Question: I'm just starting with Laravel, so bear with me on this one.
I'm trying to make some kind of CMS with an 'left content pane' and the 'middle content pane' and the 'right content pane', stuff you all probably know...
Here's an image to describe my goal:

My question is: How can i achief this in an nice, good looking way? What do I've got to do in my routes files and how does my controllers looks like?
I've followed the basic tutorials from <URL>, so i know the basics but that's all...
I really hope that somebody can help me ( or point in the right direction ). Because i want to do it the right way at the start, not after 6 months...
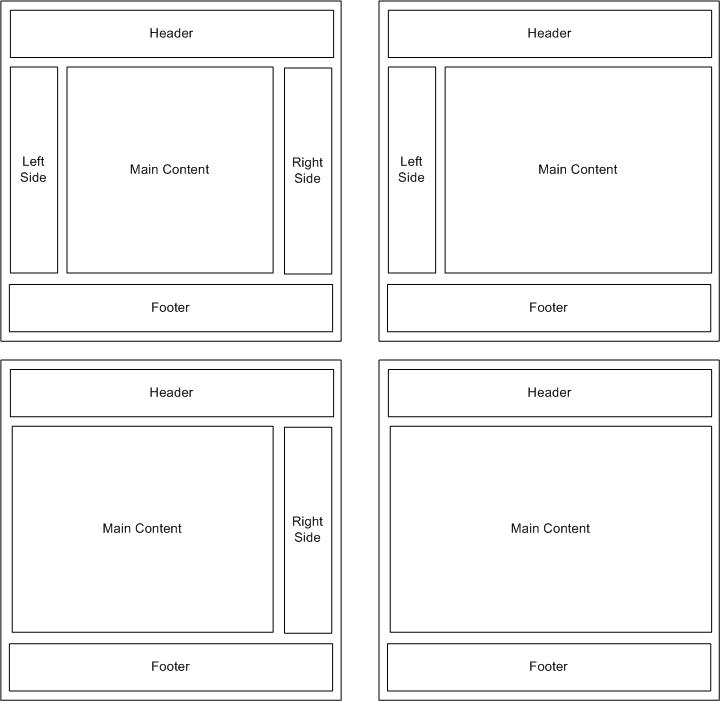
Answer: First of all you have to find a template or create one on your own. I'm going to assume that you will use Bootstrap, so check out <URL> if you Google it. So you finally found your template! What do you do next? I'll tell you my approach.
Open the template you downloaded and strip off all the contents without touching the positions. For example, in a template the main menu will probably be placed in a div like:
'''
<div class="left-side">
<ul class="menu">
<li>...</li>
<li>...</li>
</ul>
</div>
'''
Strip off the '<ul>' and leave just the '<div>'. There you will place your menu (You'll see later how).
After doing that in all the positions you're gonna have something like this:
'''
<div>
<div class="left-side"></div>
<div class="main-content"></div>
</div>
'''
Off course it's gonna be much more than that but you get the idea. This is your . Create a folder in your views e.g. 'layouts' and save it there as 'master.blade.php'.
Now open it again and change it to:
'''
<div>
<div class="left-side">@include('partials.menu')</div>
<div class="main-content">@yield('content')</div>
</div>
'''
- Create a new file in your app directory (same level as routes.php) and name it 'composers.php'- Open 'app/start/global.php' and at the end of the file place 'require app_path().'/composers.php';'This way the code in your 'composers.php' file will be triggered in every call.- Inside composers.php write the following code:
> '''
View::composer('layouts.master', function($view){
// Just a sample. Get all menu items from the database
$menus = Menu::all() ;
// This way $menus will always be available in your master.blade.php
$view->with('menus', $menus);
});
'''
- 'partials''menu.blade.php''menu.blade.php'
> '<ul>''''
@foreach($menus as $menu)
<li>{{ $menu->title }}</li>
@endforeach
'''
'</ul>'
Off course you will need to implement more logic, such us menu highlighting etc. but this will get you started.
To have the your content appear in the main area, all your views must extend the master layout. Assuming that you have the following route:
'''
Route::resource('posts', 'PostsController');
'''
a call to e.g. h**p://www.example.com/posts will trigger the 'index' function in 'PostsController'
'''
class PostsController extends BaseController {
public function index()
{
$posts = Post::all();
return View::make('posts.index', compact('posts'));
}
}
'''
which then will call the 'views/posts/index.blade.php' file
'''
@extends('layouts.master')
@section('content')
@foreach($posts as $post)
<p>{{ $post->content}}</p>
@endforeach
@stop
'''
pass to it the $menus variable and place it inside master layout.
I hope this will get you started and i also hope that there aren't any typos in my code!
And don't forget that in case of a ready template, will have to
1. Take care the assets management (.css, .js etc.) yourself
2. Have your code conform to the template stylesheets